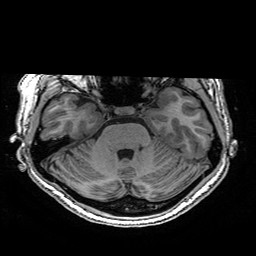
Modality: T1w
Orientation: coronal
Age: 28
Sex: female
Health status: healthy